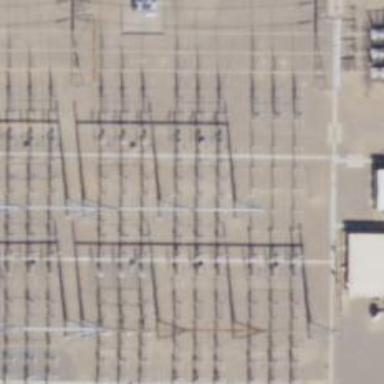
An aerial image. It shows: Switch for power supply.